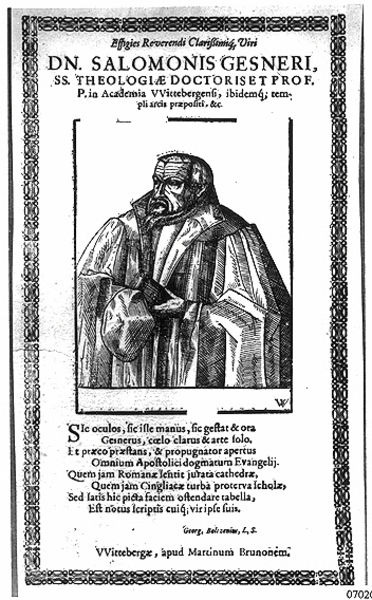
Titel: Bildnis des Salomon Gesner
Künstler: Martin Bruno
Institution: (Seriendruck)
Schlagwörter: hand, kopf, mann, umhang, weiß, frisur, geste, hut, mund, nase, profil, schwarz, stirn, zeichnung, blick, haube, ornament, alt, bart, kappe, mütze, augen, bibel, falten, gesicht, kragen, rahmen, vollbart, bild, bildnis, hände, portrait, porträt, gewand, haare, halbfigur, mantel, blatt, kinn, ranken, holzschnitt, schrift, leiste, grafik, graphik, falte, ernst, inschrift, streng, barbe, glatze, grimmig, homme, manteau, verzierung, faltenwurf, buch, religion, linie, druck, druckgraphik, schwarzweiss, radierung, stich, titel, blanc, noir, seite, text, buchstaben, chapeau, beschriftung, überschrift, autor, titelblatt, herrscher, krause, spitzbart, buchdruck, deckblatt, titelseite, tracht, serie, talar, sschwarz, buchrücken, pfarrer, mittelalter, gedicht, schwart, rechteckig, strenge, mönch, luther, gelehrter, zeilen, kupferstich, gravure, frontispitz, nummer, flugblatt, robe, doktor, toge, grabmal, pater, illustration, roi, latein, lateinisch, esquisse, dessin, latin, einblattdruck, professor, église, reformation, cape, gros, vers, reformator, theologe, grec, matel, bildfeld, humanismus, wittenberg, salomon, gutenberg, livre, renaissance, estampe, bible, bouc, portröt, iconographie, biblique, texte, professot, übersetzung, ridé, bordure, theologie, frühdruck, pretre, page, imprimerie, schriftt, gesner, professeur, front, image, salomonis, dn, gesneri, effigie, docteur, savant, sciences, érudit, couverture, gessner, helbprofil, protrait, médecin, dn., martinum, liver, estamp, paragraphe, imprime, gesnieri, sérieux, doctoris, generis, iconoclaste, 15 eme, crise, schime, salomon gessner, latiniste